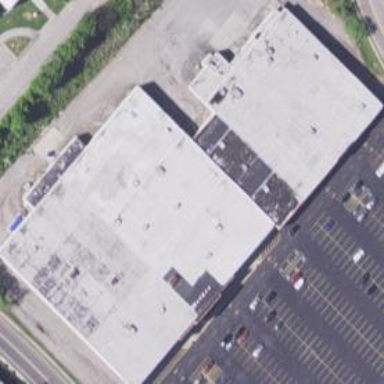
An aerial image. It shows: Retail building.